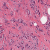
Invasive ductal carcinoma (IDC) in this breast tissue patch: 1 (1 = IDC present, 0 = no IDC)